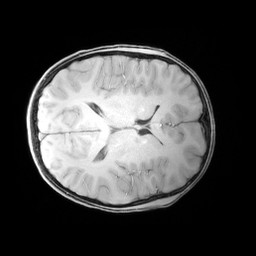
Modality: MP2RAGE
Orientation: axial
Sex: male
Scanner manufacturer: siemens
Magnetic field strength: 3 T
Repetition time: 5 s
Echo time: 0.00355 s